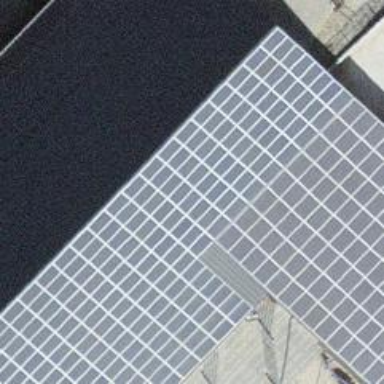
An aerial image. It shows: Solar power generator.